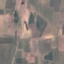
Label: PermanentCrop